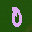
Label: 0